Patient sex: F
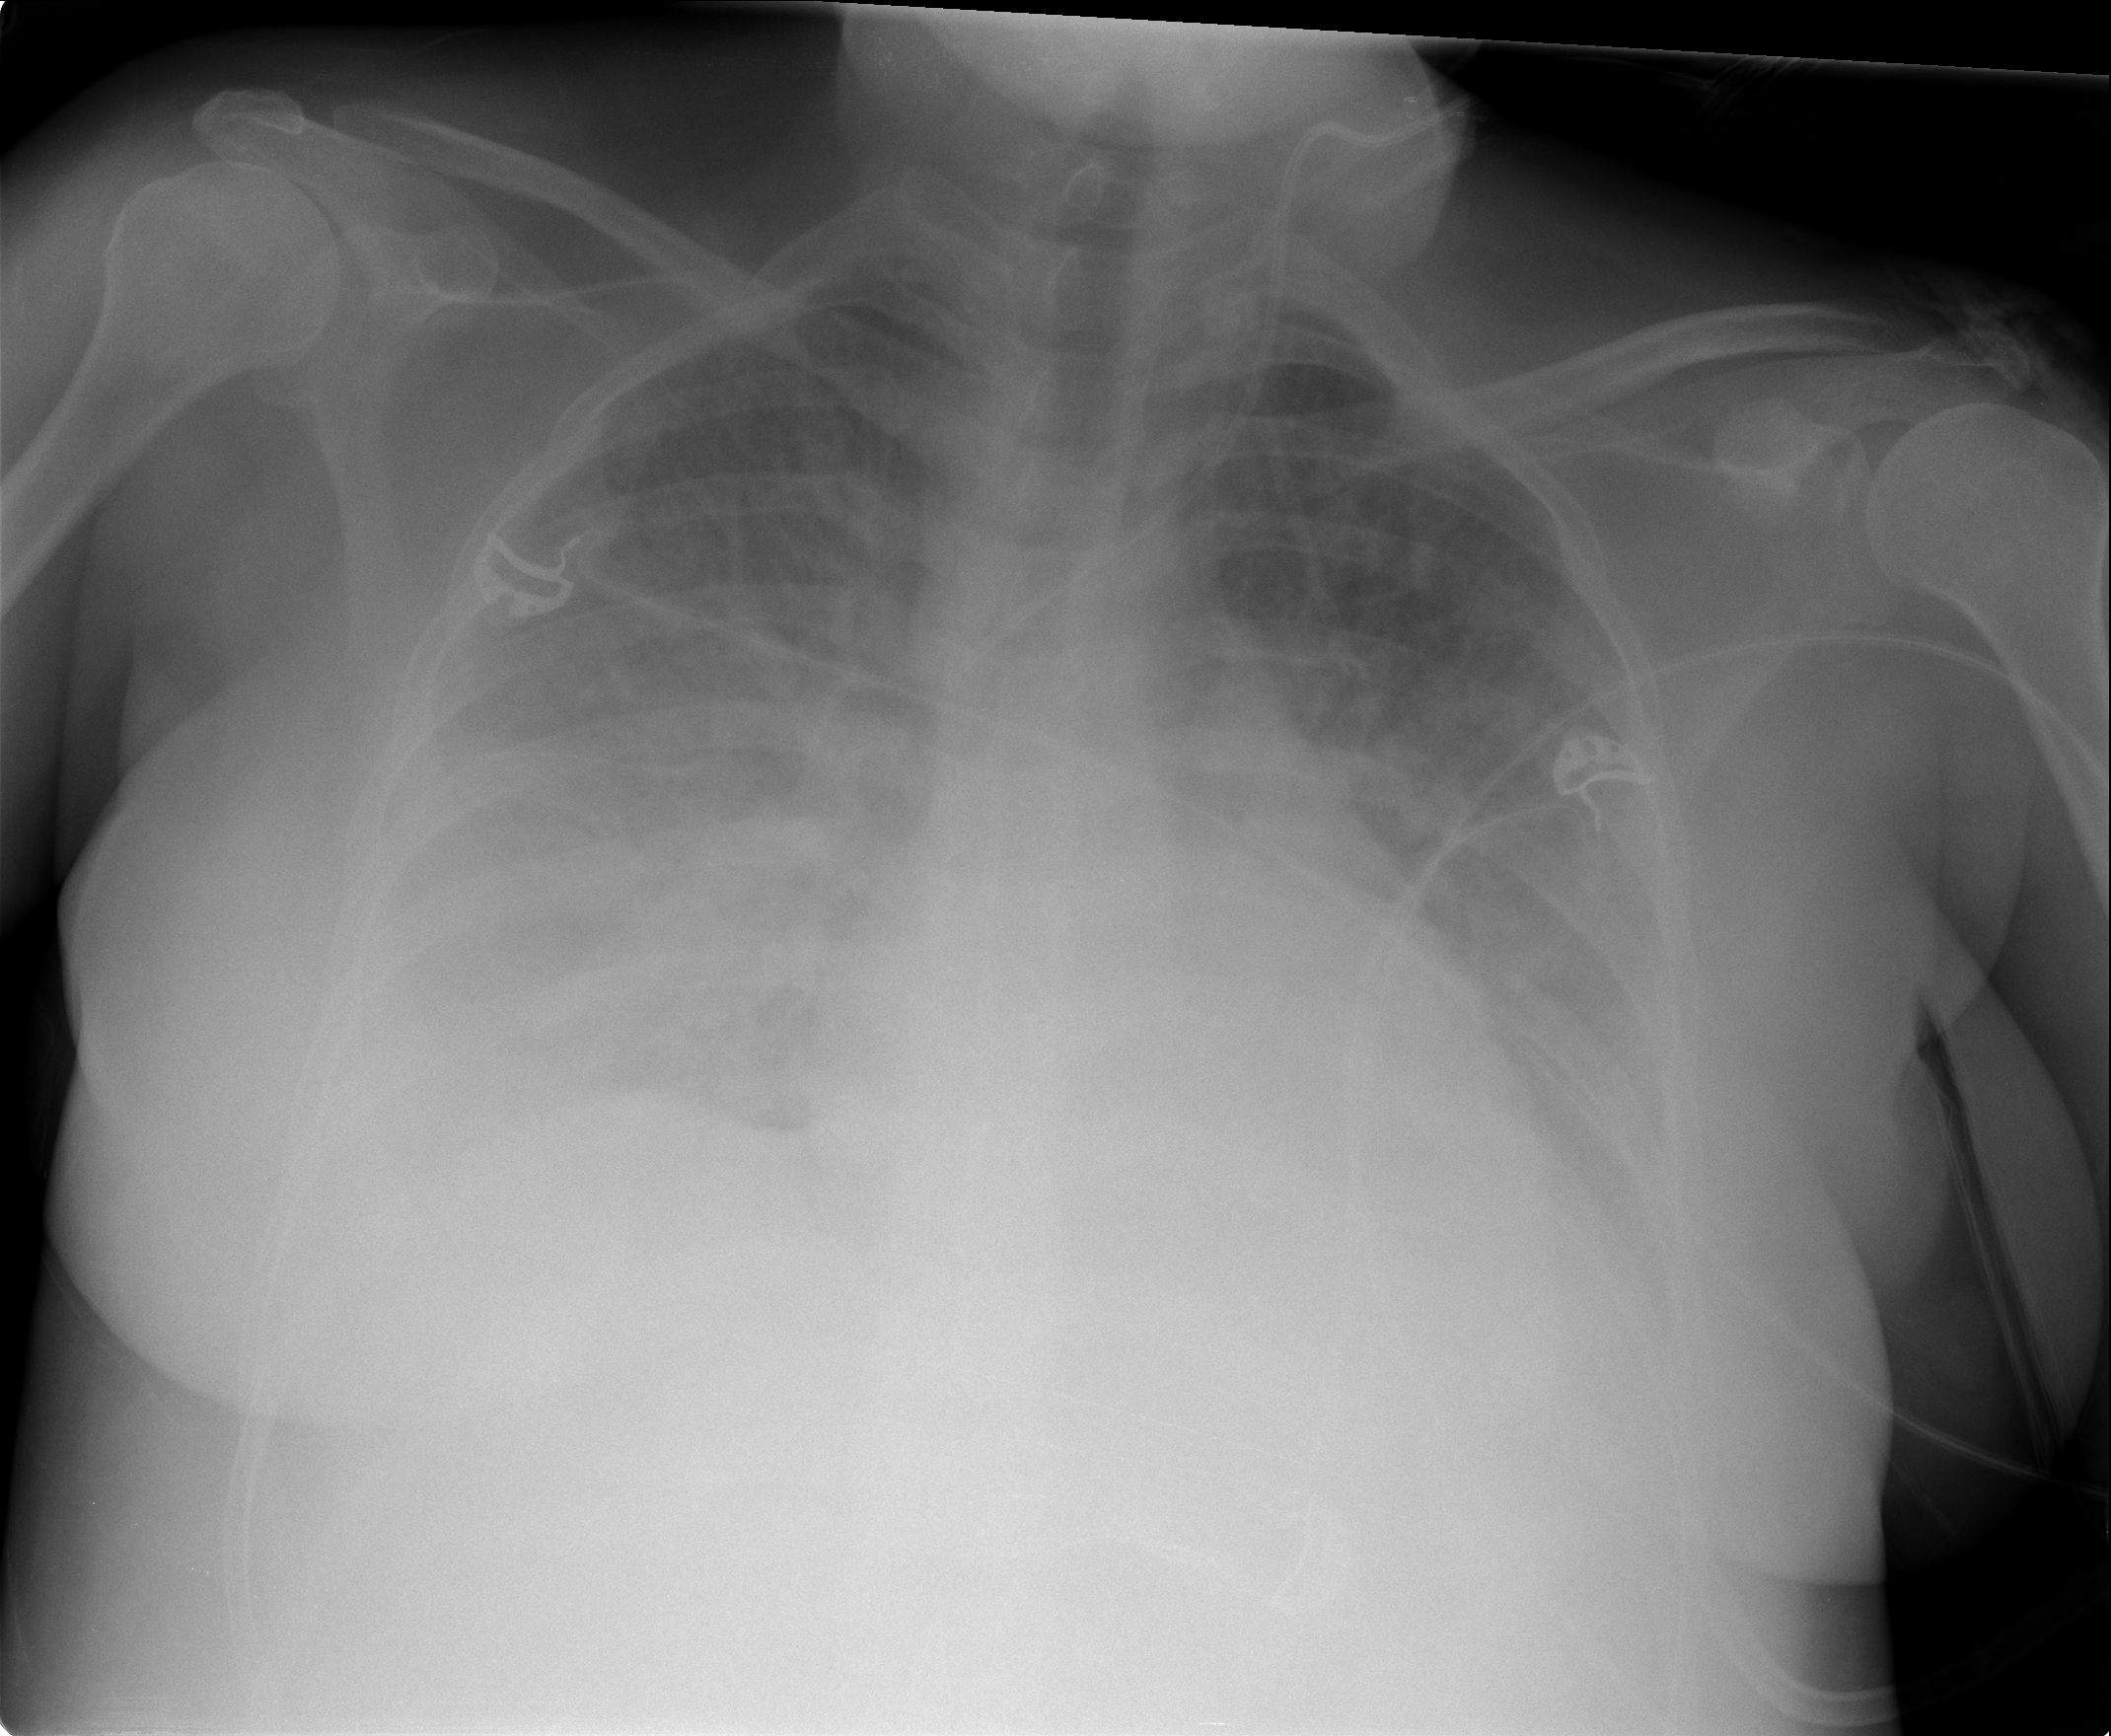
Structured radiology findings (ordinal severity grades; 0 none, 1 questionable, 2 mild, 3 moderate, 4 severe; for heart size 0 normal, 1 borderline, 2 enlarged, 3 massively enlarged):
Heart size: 1
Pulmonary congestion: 2
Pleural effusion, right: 2
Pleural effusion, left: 2
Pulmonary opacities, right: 2
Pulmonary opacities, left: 2
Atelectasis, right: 2
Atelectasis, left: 2